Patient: sex F, age 56
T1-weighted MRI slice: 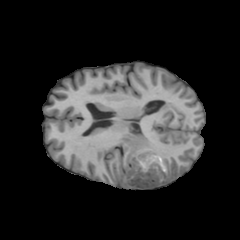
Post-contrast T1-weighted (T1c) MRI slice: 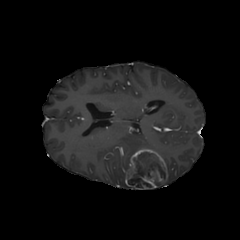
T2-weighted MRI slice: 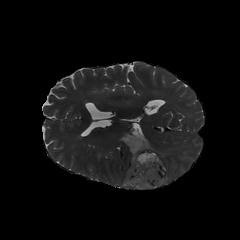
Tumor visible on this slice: yes
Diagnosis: Glioblastoma, IDH-wildtype
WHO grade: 4